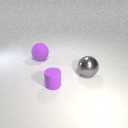
large purple rubber sphere to the left of small purple rubber cylinder